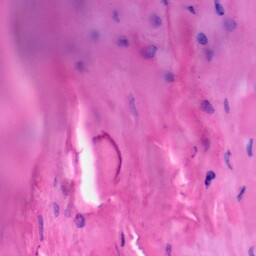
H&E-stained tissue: Skin